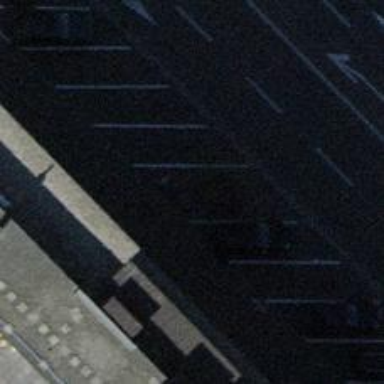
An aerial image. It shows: Bicycle parking area with bollard.